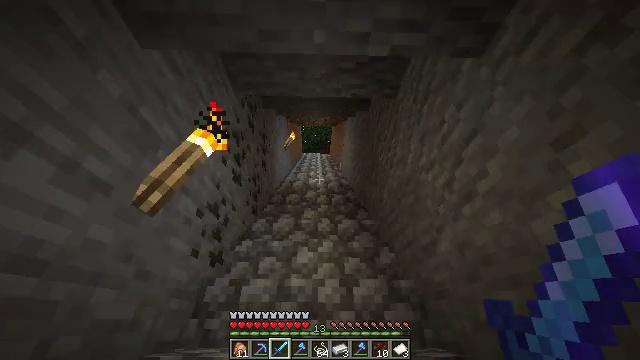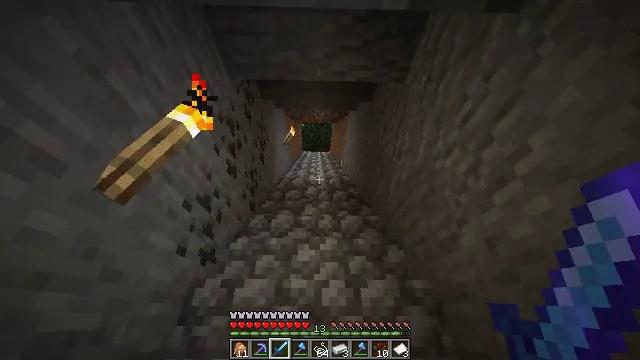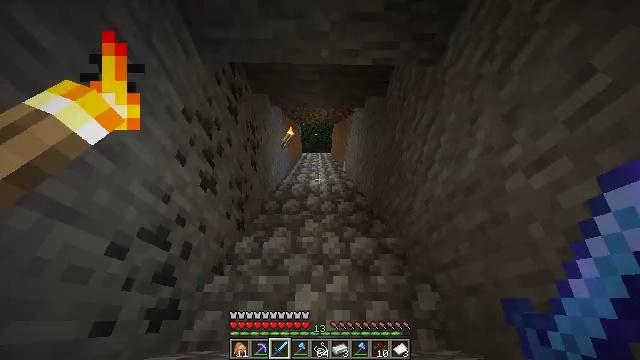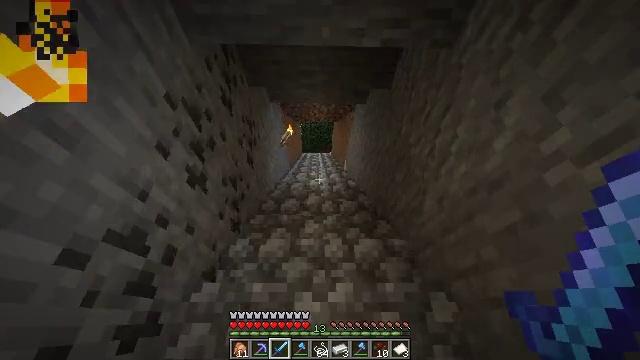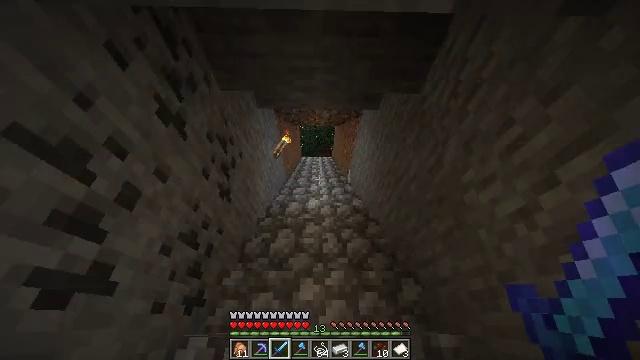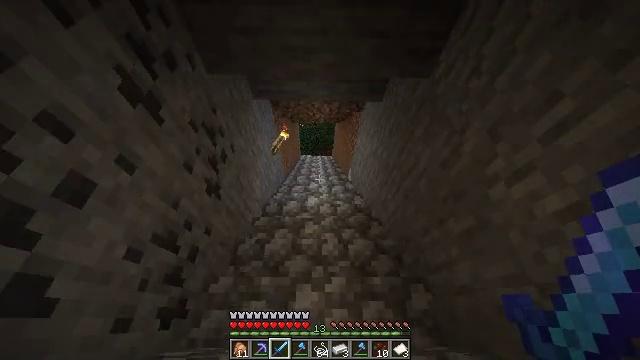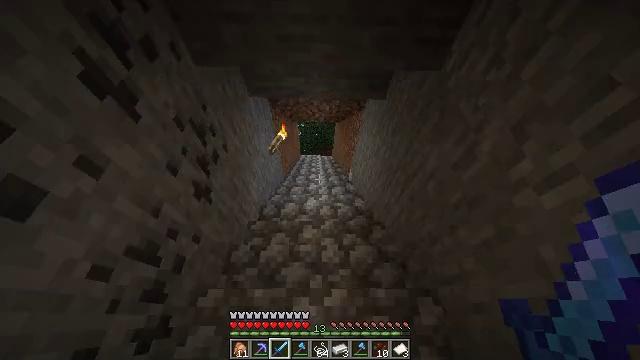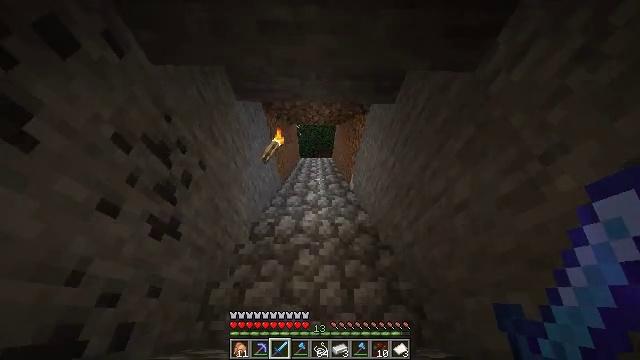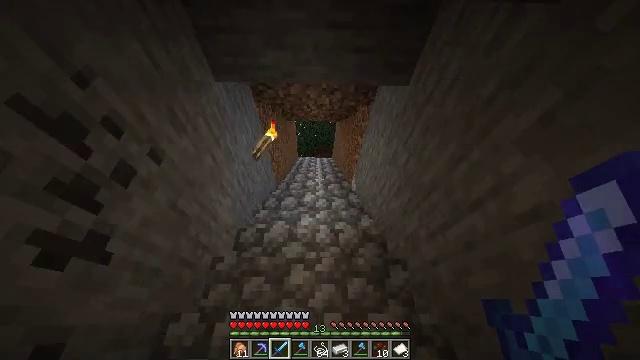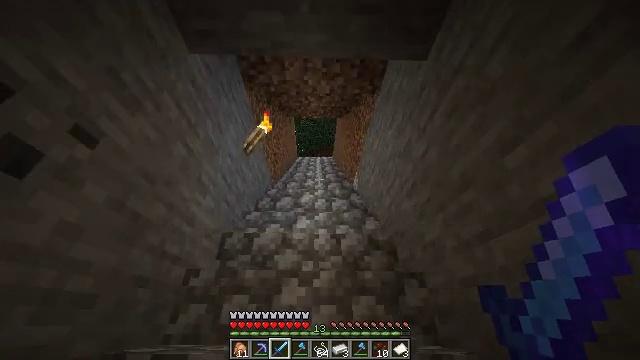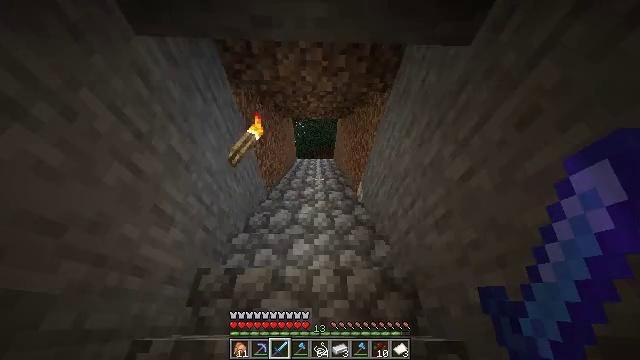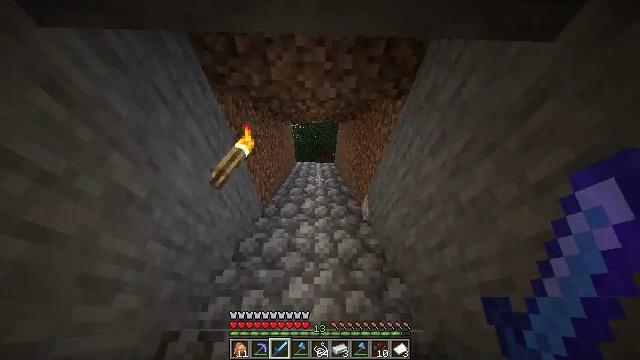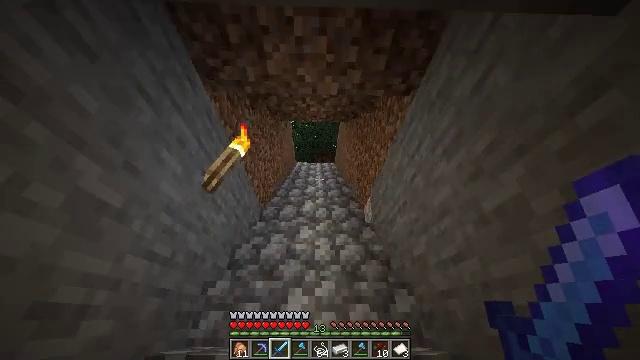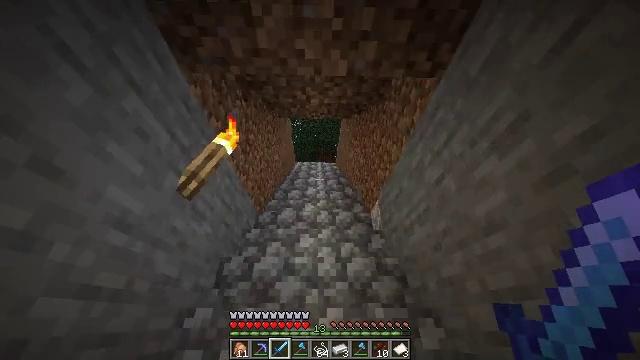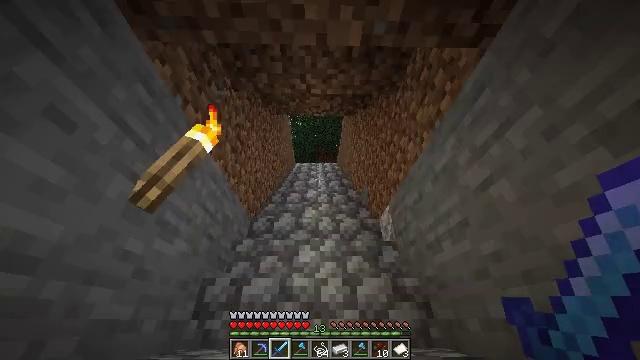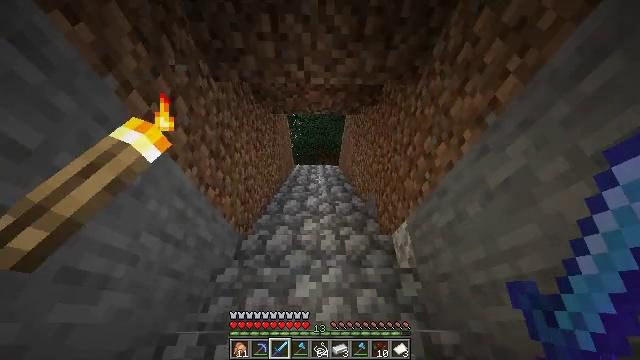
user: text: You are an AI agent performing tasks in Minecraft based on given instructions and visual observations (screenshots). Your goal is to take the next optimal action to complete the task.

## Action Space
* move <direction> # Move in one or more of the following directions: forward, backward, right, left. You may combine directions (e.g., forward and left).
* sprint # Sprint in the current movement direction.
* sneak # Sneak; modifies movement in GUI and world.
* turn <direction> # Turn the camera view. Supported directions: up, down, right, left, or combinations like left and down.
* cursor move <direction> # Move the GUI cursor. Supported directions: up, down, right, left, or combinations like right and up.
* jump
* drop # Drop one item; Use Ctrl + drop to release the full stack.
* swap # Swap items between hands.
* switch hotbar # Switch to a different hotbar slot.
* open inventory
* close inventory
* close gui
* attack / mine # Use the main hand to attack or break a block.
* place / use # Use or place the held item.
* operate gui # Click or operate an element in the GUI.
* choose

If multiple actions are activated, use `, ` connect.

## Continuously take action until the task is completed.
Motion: motion action
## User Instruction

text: Mine the glass to clear the view.
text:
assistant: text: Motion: move forward
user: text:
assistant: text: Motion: move forward
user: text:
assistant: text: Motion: move forward
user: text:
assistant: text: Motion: move forward, sprint
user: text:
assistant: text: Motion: move forward, sprint
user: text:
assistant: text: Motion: move forward, sprint
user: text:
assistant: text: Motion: move forward, sprint
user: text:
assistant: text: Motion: move forward, sprint
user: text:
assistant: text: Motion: move forward
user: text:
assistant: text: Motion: move forward
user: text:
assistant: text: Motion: move forward
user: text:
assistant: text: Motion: move forward
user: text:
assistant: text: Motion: move forward
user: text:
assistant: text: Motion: move forward
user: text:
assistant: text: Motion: move forward, sprint
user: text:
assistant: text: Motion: move forward, sprint
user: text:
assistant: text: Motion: move forward, sprint
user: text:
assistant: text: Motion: move forward, sprint
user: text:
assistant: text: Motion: move forward
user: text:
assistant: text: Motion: move forward
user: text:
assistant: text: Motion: move forward
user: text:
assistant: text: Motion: move forward
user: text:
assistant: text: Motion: move forward
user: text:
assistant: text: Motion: move forward
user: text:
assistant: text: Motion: move forward, sprint
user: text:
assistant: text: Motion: move forward, sprint
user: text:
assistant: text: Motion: move forward, sprint
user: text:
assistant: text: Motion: move forward
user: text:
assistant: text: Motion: move forward
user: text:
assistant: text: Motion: move forward